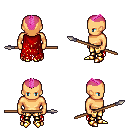
a pixel art fantasy rpg character, male body template, human, tanned skin, red tattered cape, gold greaves, pink short mohawk hairstyle, gold boots, spear, four views (front, back, left, right), 2x2 character sprite sheet, small pixel art, hard edges, no anti-aliasing